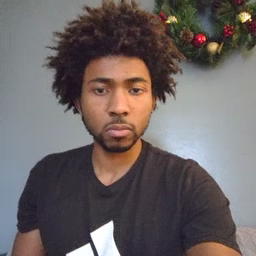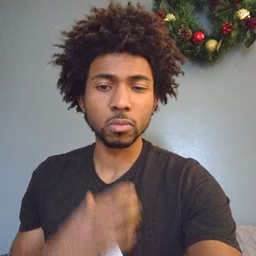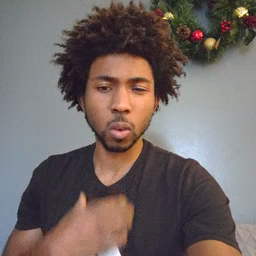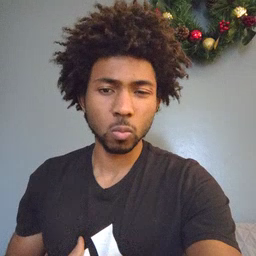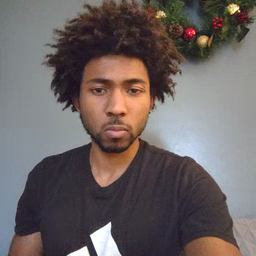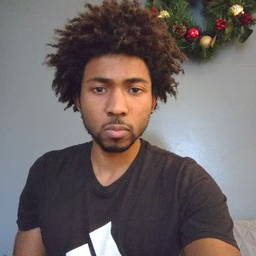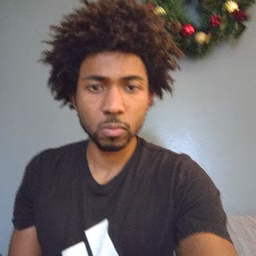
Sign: hungry